Platform: macOS
Application: Arc Browser
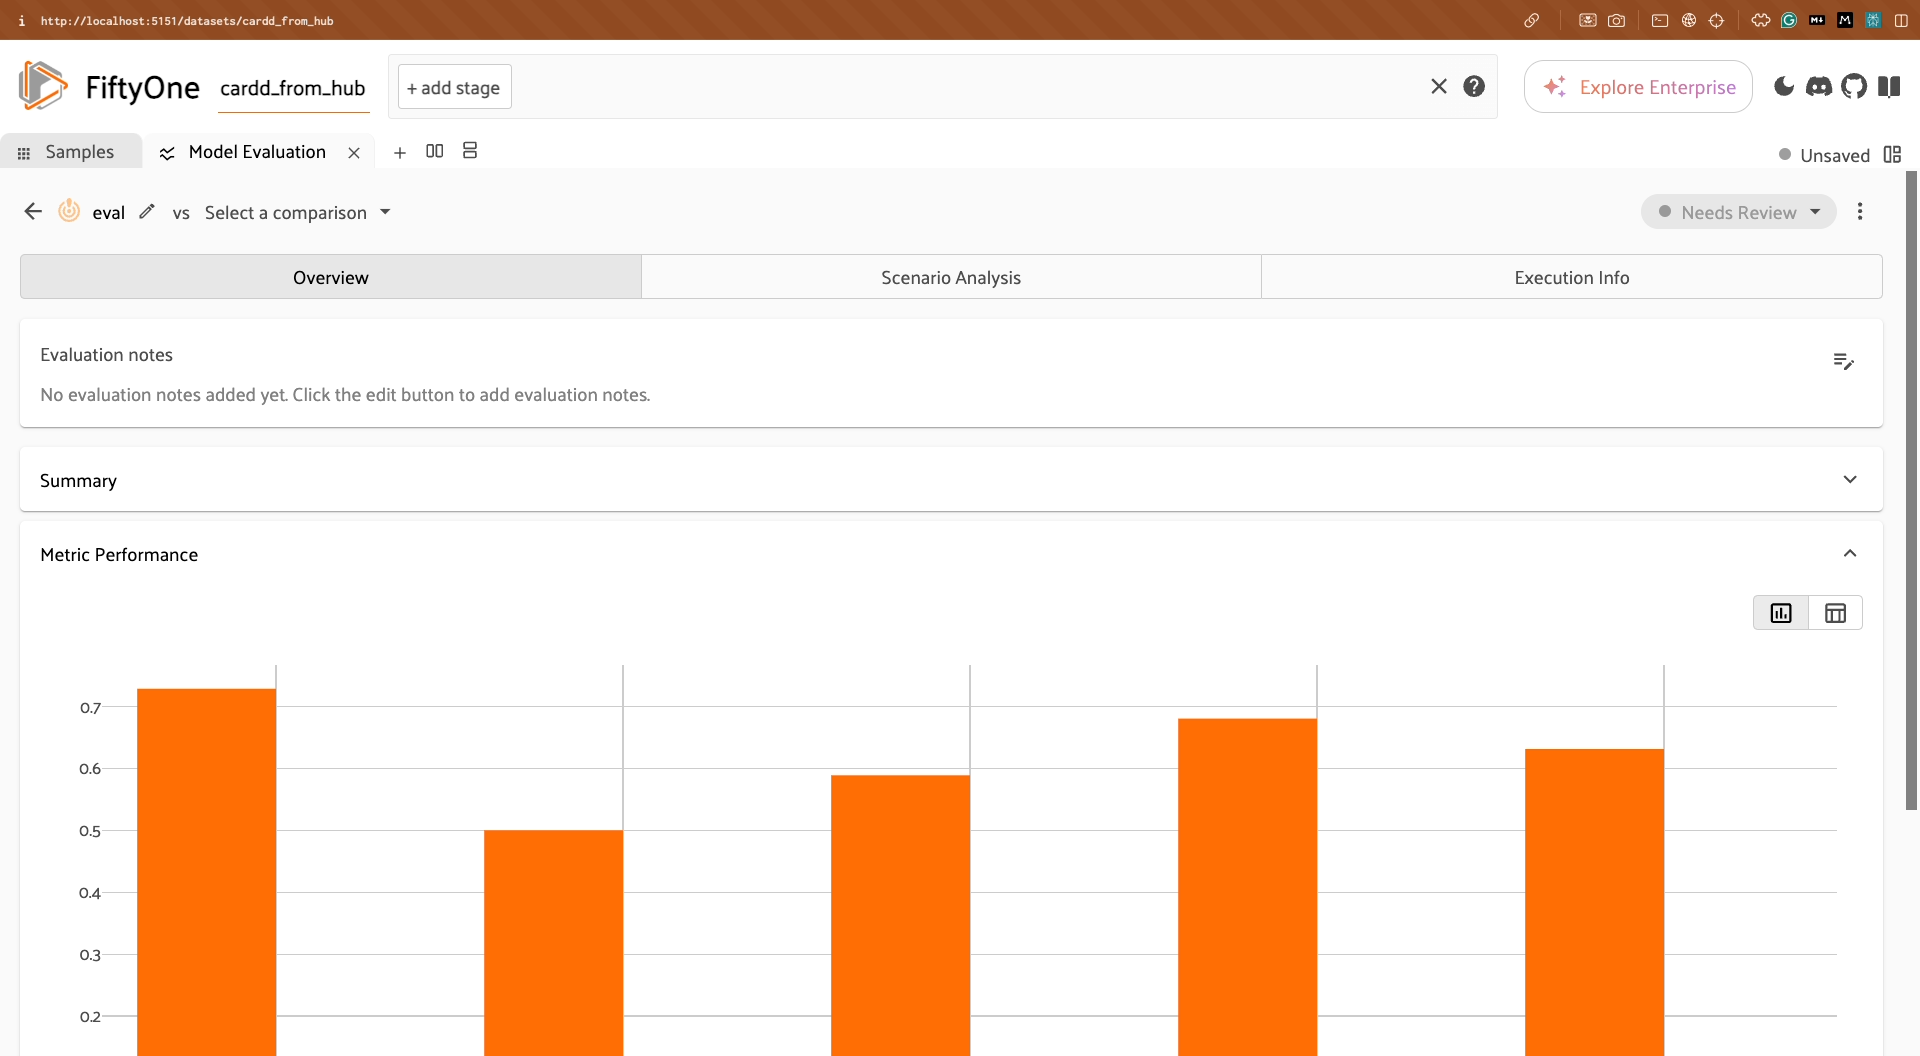
task_description: Open review status menu
action_type: click
element_info: Menu Item
steps_since_start: 1